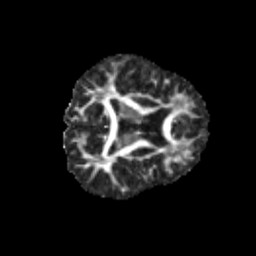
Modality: FA
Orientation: axial
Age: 11
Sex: male
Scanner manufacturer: siemens
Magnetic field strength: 3 T
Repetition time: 3.8 s
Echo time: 0.07 s